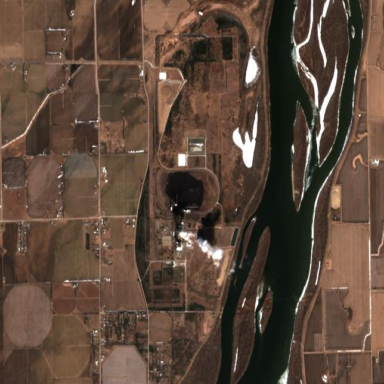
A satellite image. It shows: Industrial area with coal power plant.